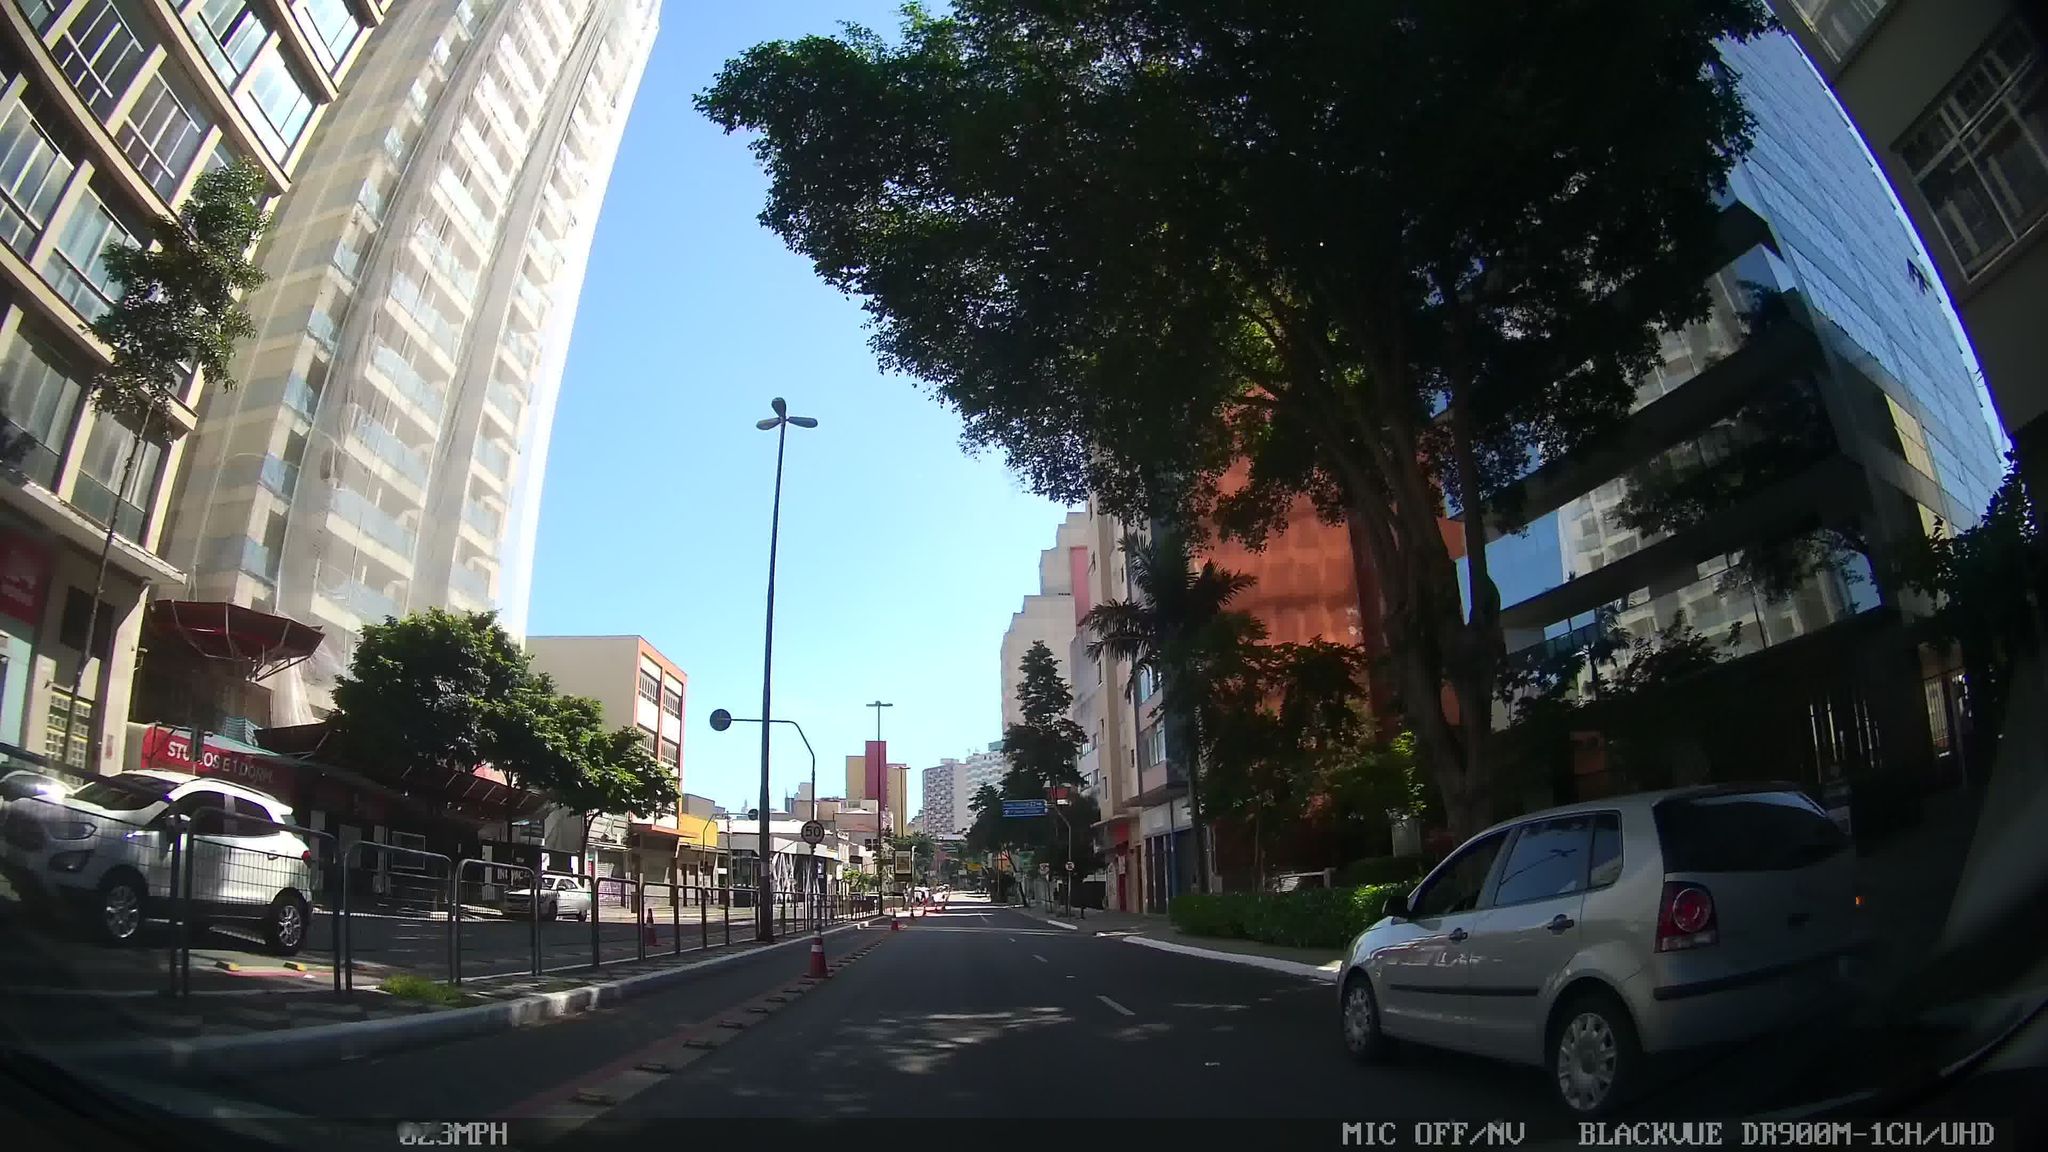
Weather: clear
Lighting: day
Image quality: good
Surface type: driving surface
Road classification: primary
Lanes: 2
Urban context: urban centre
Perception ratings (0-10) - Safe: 4.14, Lively: 8.2, Beautiful: 7.12, Boring: 7.33, Depressing: 2.38, Wealthy: 6.55